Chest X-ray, PA view. Patient: 77 years old, sex F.
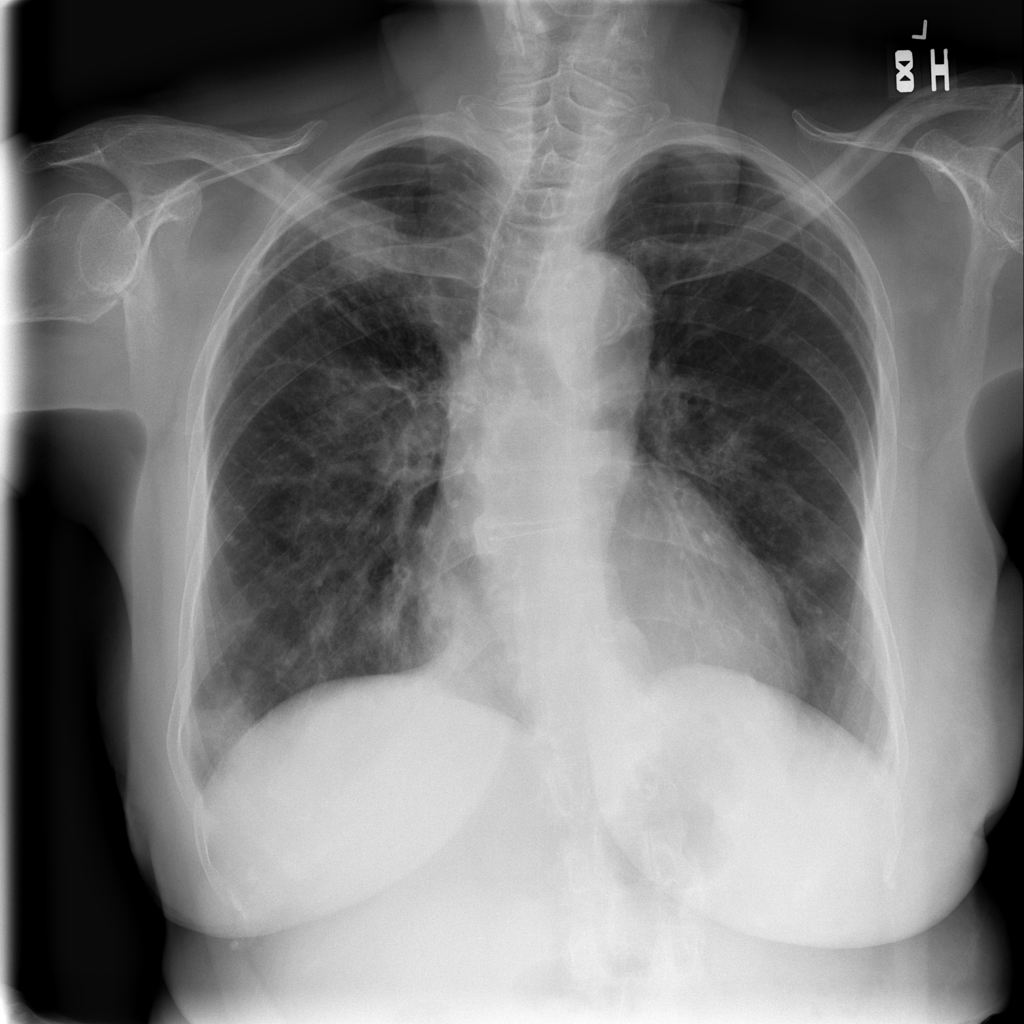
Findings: Cardiomegaly, Effusion, Pneumonia